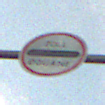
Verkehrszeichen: Zollstelle
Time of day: SunriseSunset
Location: Outdoor (RoadRail)
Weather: PartlyCloudy
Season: NotSpecified
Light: Natural